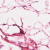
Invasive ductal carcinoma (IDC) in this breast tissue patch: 0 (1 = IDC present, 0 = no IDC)